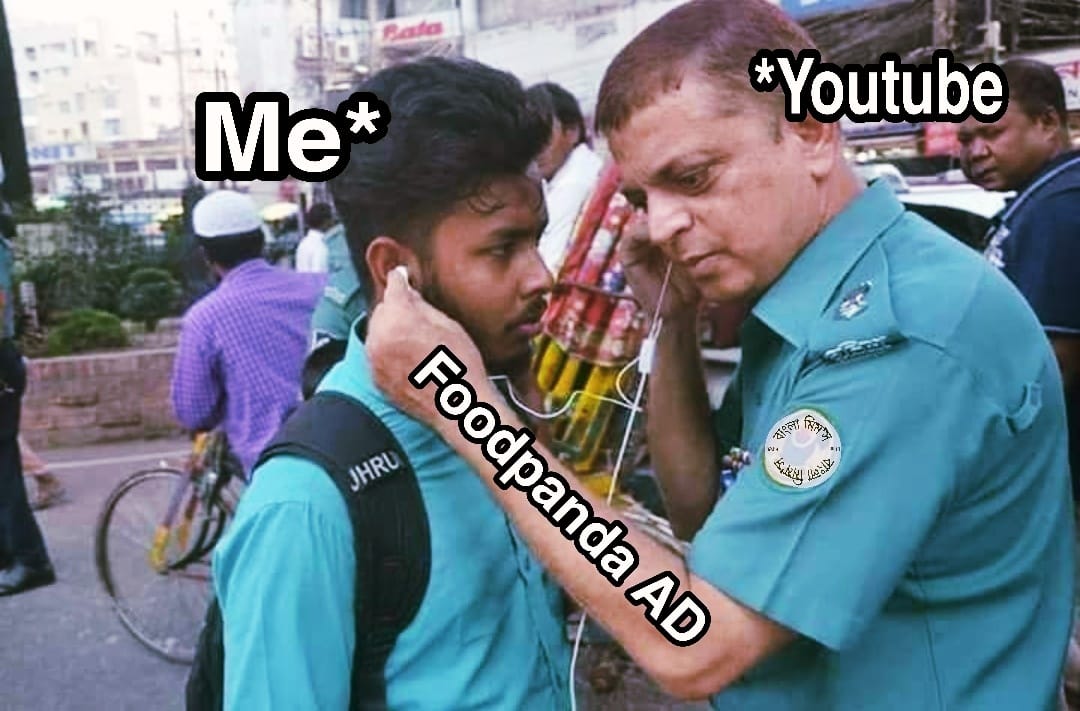
Caption: Me*   Foodpanda AD    *Youtube
Label: non-hate